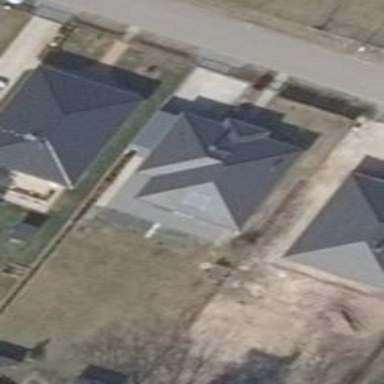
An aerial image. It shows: Simple house.